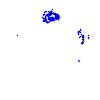
Particle: electron